Interaction volume radius: 5 \u00c5
Interaction volume height: 15 \u00c5
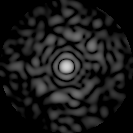
Disorder parameter: 0.8136